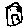
Label: house